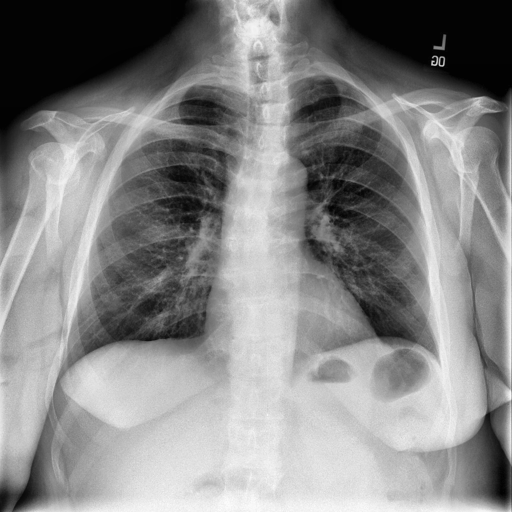
Finding: NORMAL